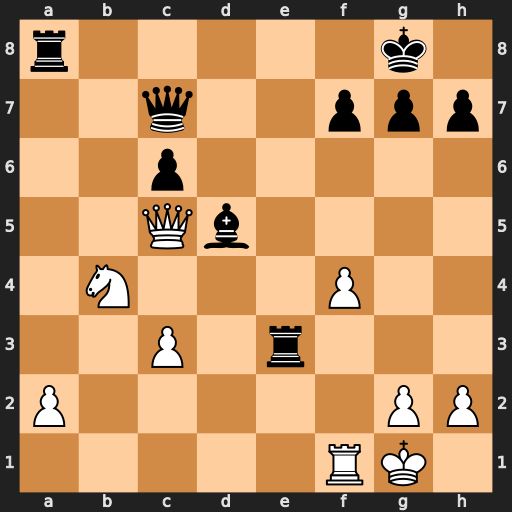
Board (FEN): r5k1/2q2ppp/2p5/2Qb4/1N3P2/2P1r3/P5PP/5RK1
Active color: w
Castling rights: -
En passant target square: -
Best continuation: Nxd5 Qa5 Qxa5 Rxa5 Nxe3